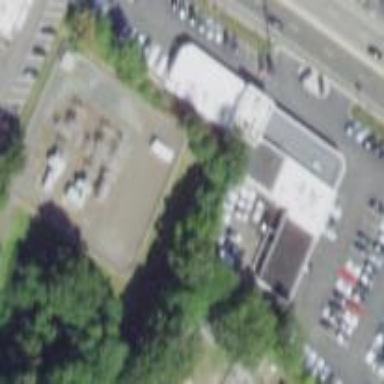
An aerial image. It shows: Shop that sells cars.